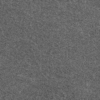
Label: dusty